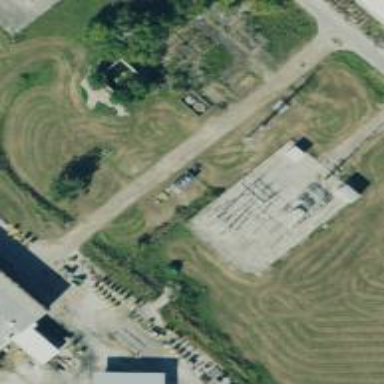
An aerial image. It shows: Outdoor industrial power substation with fence surrounding it.